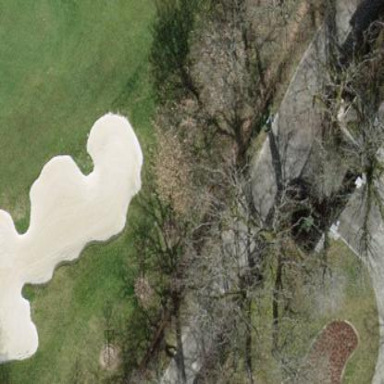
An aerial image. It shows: Golf bunker filled with natural sand.